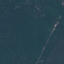
Label: Forest